Interaction volume radius: 5 \u00c5
Interaction volume height: 10 \u00c5
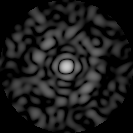
Disorder parameter: 0.8243